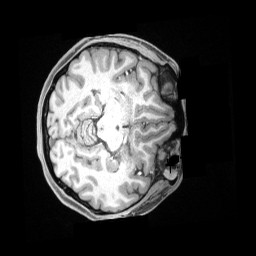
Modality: T1w
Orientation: axial
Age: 23
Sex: female
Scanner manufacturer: siemens
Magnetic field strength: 3 T
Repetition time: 2.3 s
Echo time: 0.00186 s